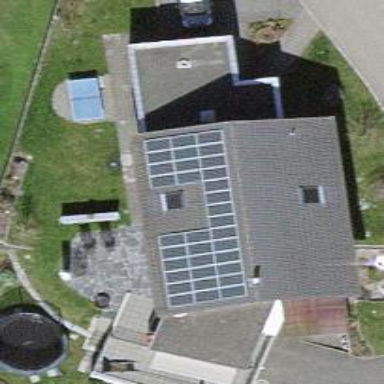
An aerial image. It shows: Solar power generator.